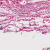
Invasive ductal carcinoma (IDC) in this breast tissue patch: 0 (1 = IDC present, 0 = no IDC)